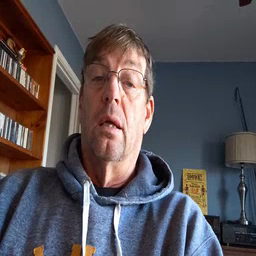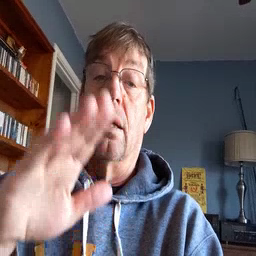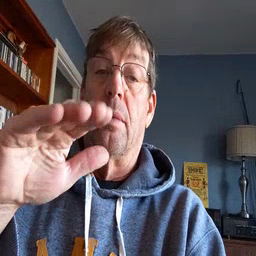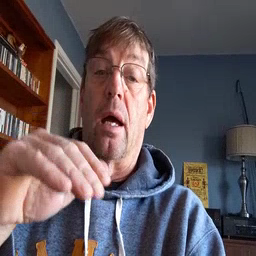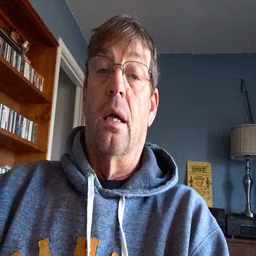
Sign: bye